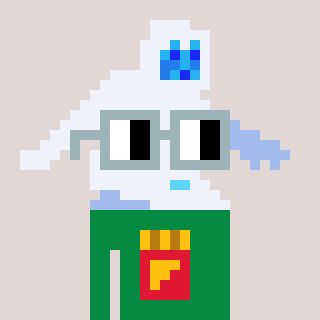
a pixel art character with square dark gray glasses, a yeti-shaped head and a green-colored body on a warm background